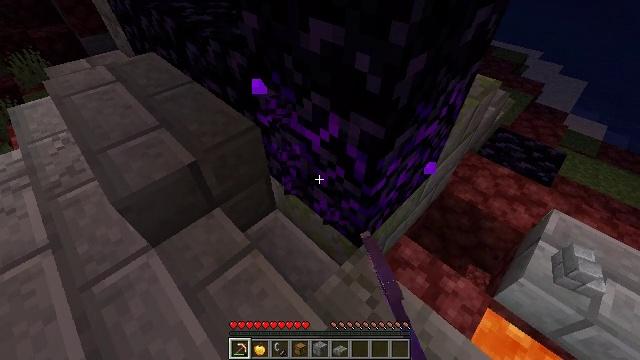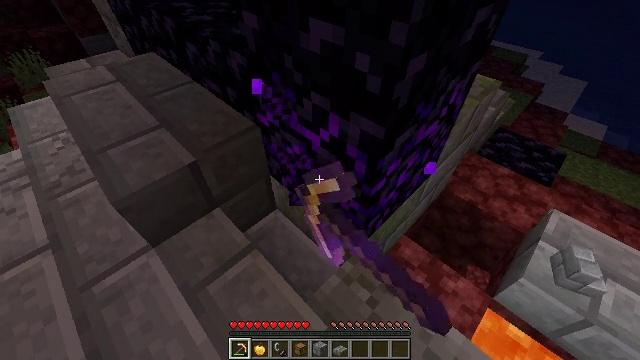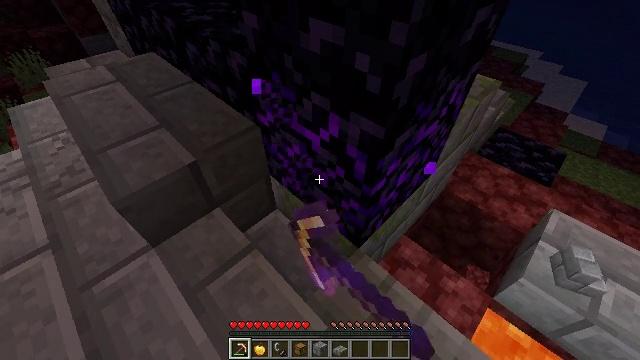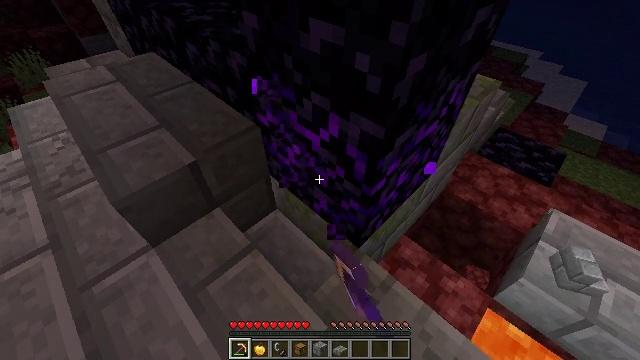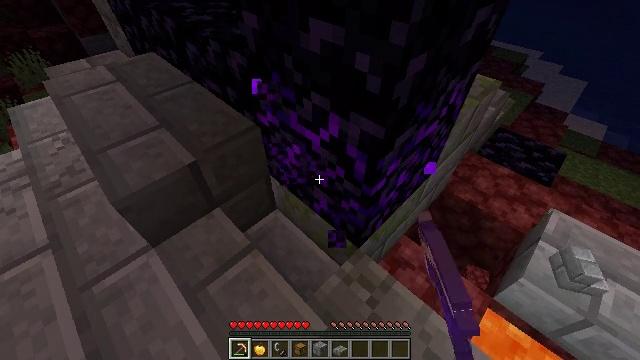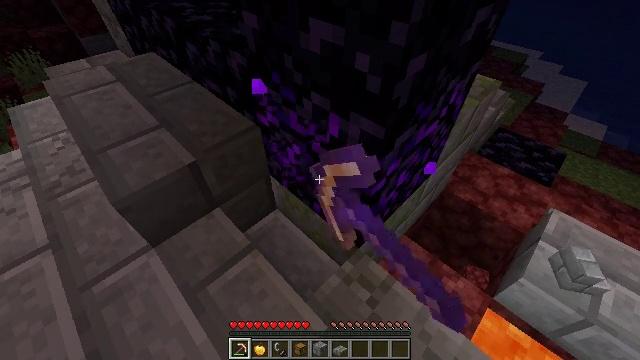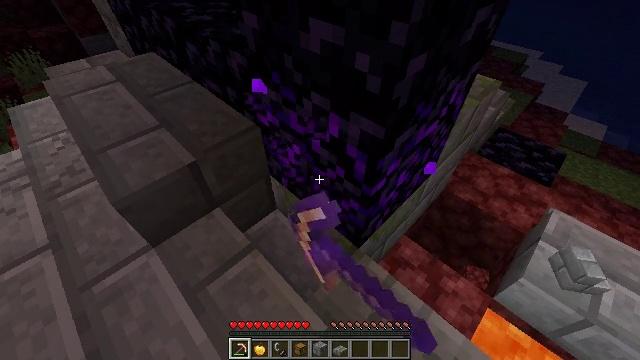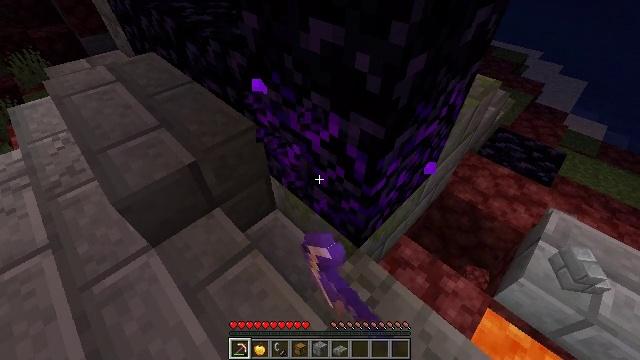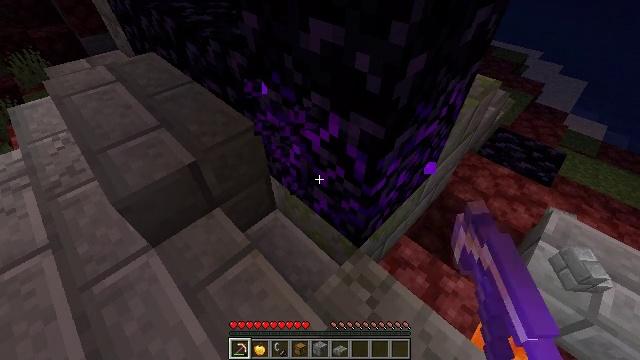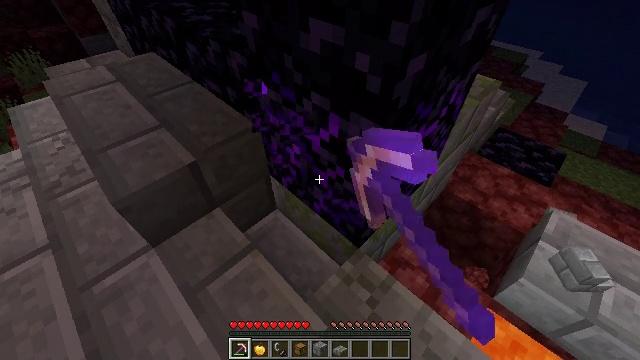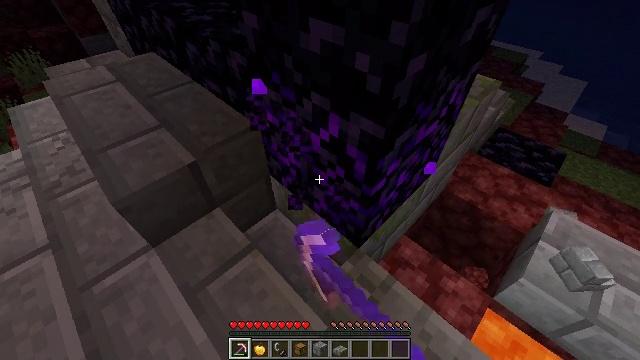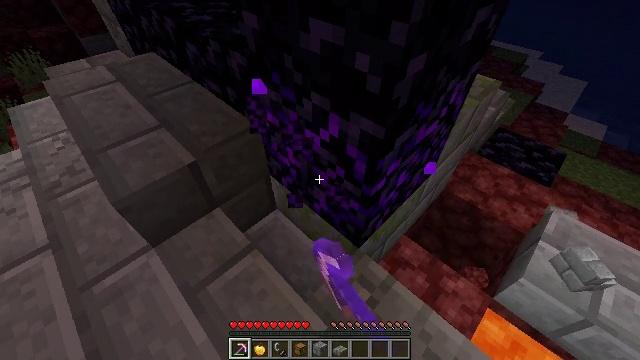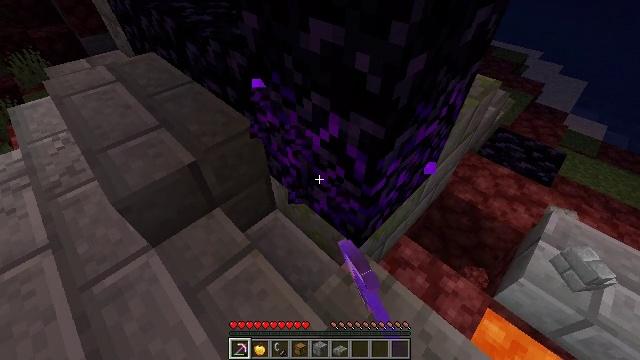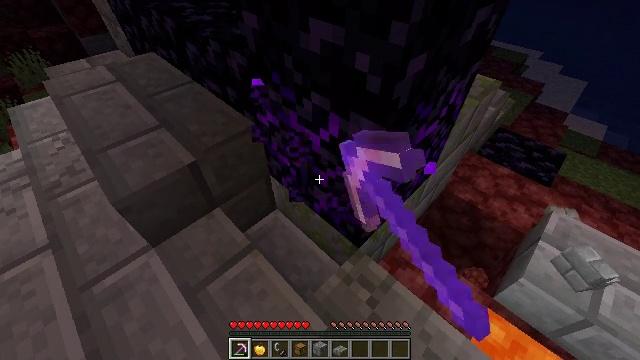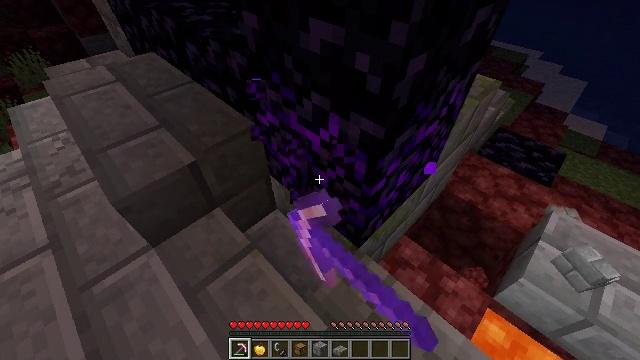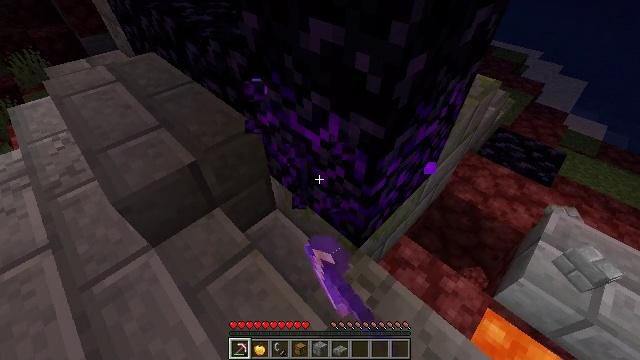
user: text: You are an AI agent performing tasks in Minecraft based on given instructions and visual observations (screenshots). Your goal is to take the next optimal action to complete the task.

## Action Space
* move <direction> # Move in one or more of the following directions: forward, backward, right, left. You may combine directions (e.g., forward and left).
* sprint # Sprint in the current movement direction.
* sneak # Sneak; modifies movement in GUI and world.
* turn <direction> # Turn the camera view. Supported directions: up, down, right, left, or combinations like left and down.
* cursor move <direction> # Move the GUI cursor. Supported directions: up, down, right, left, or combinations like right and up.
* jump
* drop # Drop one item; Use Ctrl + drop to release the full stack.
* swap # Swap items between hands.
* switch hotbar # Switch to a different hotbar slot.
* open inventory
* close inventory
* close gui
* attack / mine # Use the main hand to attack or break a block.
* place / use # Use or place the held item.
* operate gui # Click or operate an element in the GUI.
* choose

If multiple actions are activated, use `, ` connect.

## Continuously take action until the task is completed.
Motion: motion action
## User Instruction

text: Remove the stone brick slab from a structure.
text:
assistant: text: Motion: attack / mine
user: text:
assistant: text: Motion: attack / mine
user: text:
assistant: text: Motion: attack / mine
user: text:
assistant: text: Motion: attack / mine
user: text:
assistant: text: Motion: attack / mine
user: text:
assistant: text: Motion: attack / mine
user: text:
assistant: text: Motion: attack / mine
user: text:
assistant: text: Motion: attack / mine
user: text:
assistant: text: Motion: attack / mine
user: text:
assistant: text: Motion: attack / mine
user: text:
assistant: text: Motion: attack / mine
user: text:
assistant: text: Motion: attack / mine
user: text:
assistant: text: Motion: attack / mine
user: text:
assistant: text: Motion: attack / mine
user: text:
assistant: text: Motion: attack / mine
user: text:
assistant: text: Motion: attack / mine
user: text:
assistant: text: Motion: attack / mine
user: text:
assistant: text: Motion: attack / mine
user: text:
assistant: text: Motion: attack / mine
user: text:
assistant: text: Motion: attack / mine
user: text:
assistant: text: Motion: attack / mine
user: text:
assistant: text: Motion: attack / mine
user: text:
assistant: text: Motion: attack / mine
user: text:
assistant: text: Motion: attack / mine
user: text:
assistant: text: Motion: attack / mine
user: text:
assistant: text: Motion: attack / mine
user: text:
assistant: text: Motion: attack / mine
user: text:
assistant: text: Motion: attack / mine
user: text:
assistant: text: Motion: attack / mine
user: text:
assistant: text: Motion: attack / mine